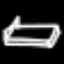
Label: bed